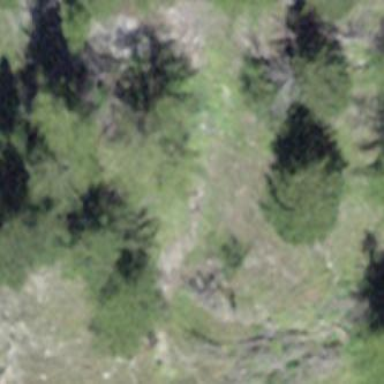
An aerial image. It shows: Forest area.